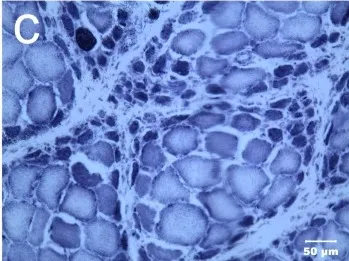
Many perifascicular fibers show intense dark blue staining with the oxidative reaction NADH-TR (C).
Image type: pathology (methenamine_silver)